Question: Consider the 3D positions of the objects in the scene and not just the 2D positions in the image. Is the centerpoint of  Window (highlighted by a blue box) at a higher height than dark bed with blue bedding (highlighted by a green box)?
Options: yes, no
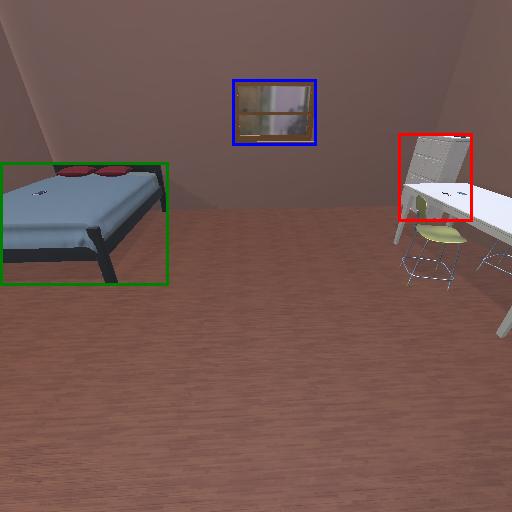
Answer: yes